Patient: sex M, age 60
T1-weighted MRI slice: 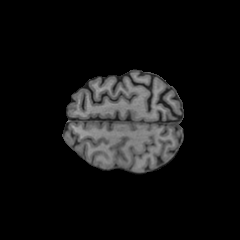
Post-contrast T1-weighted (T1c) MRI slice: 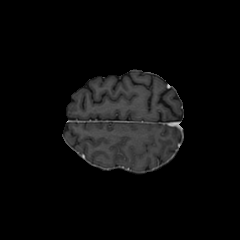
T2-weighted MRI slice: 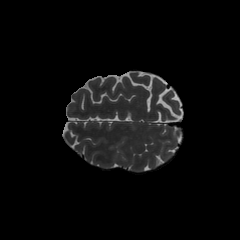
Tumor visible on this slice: no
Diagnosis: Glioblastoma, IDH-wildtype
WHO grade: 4